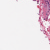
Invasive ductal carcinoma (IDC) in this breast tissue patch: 0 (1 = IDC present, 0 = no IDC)